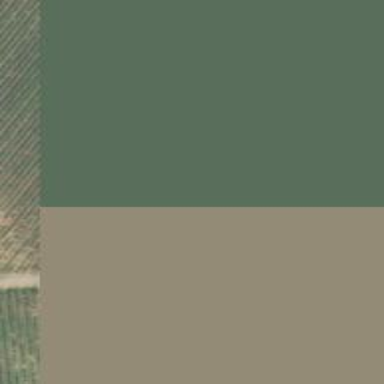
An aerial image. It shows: Vineyard with grape crops.